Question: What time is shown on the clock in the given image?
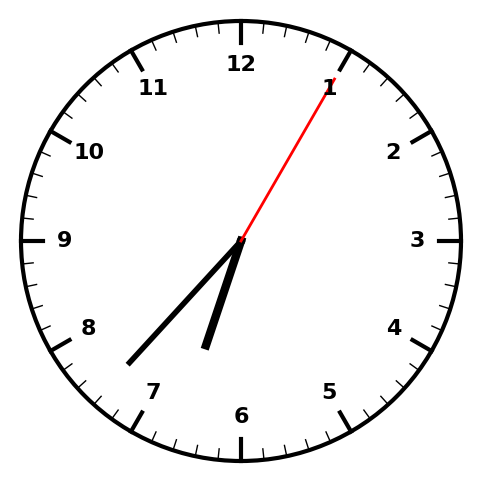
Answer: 06:37:05